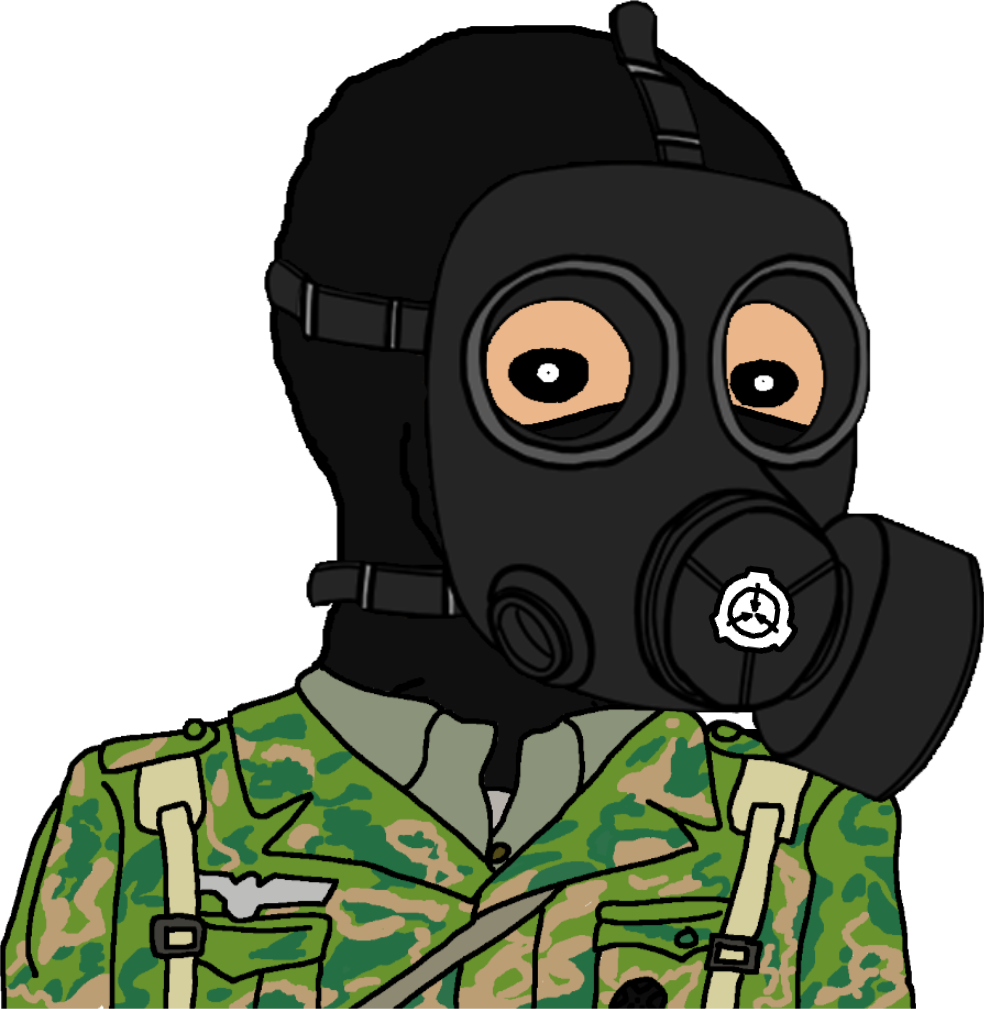
Label: 5_Oomer